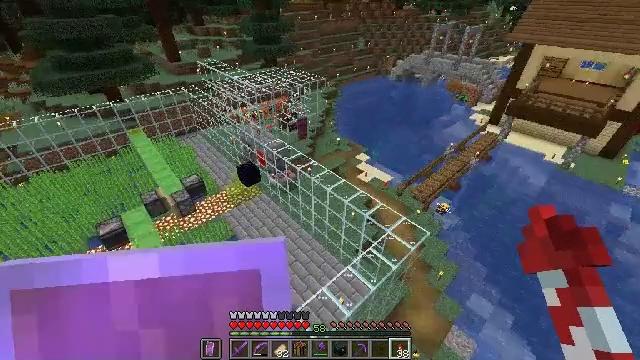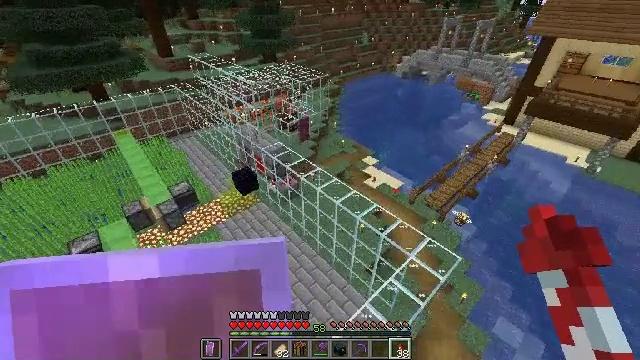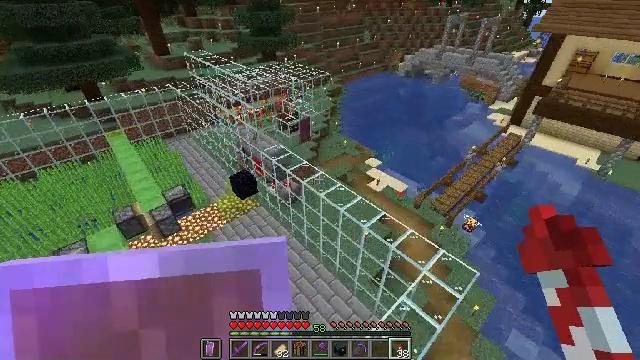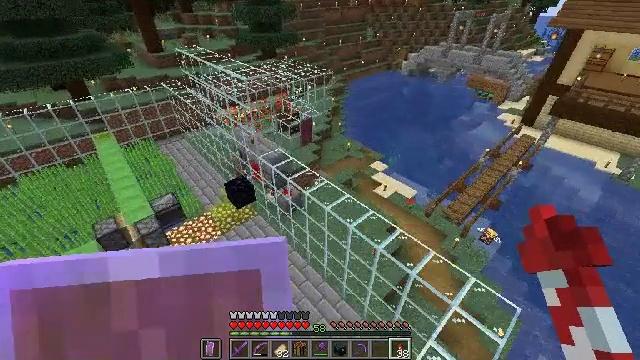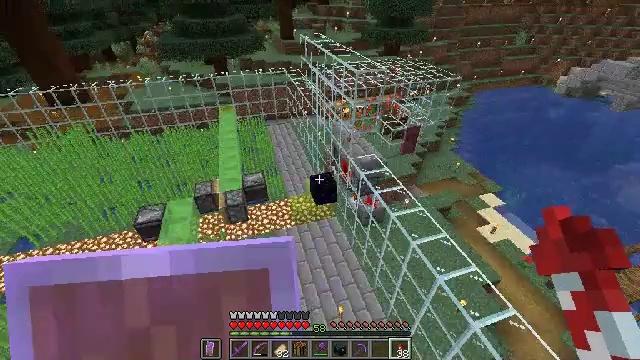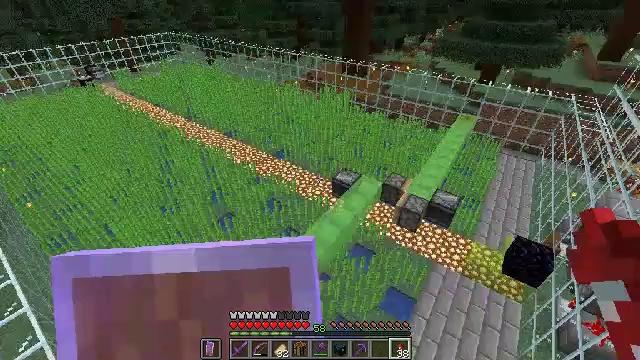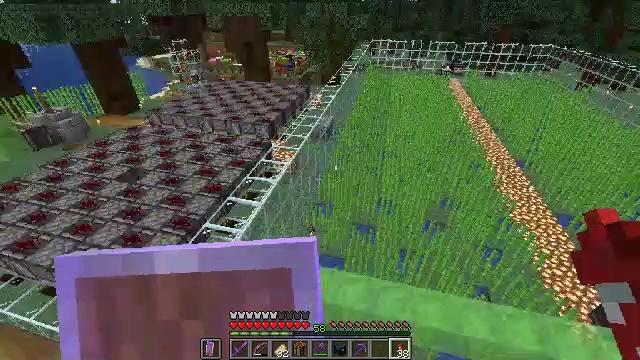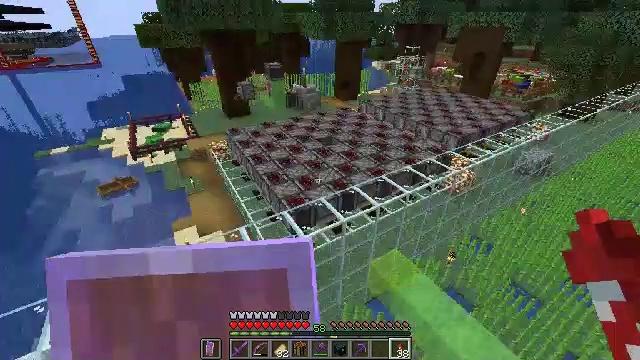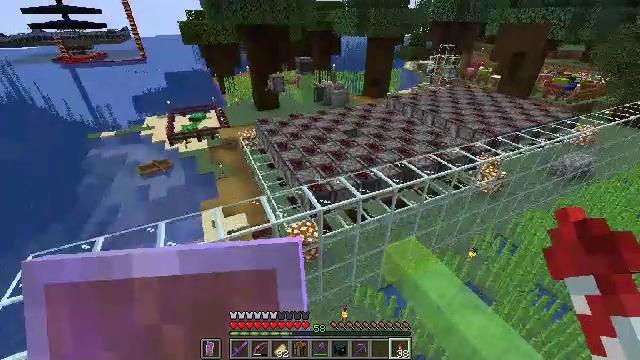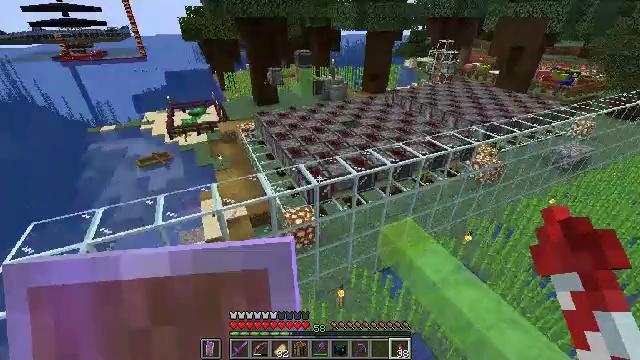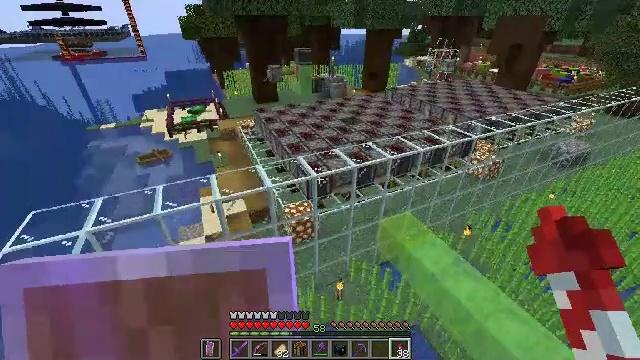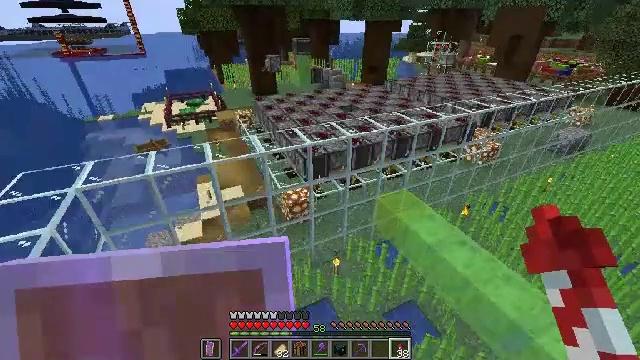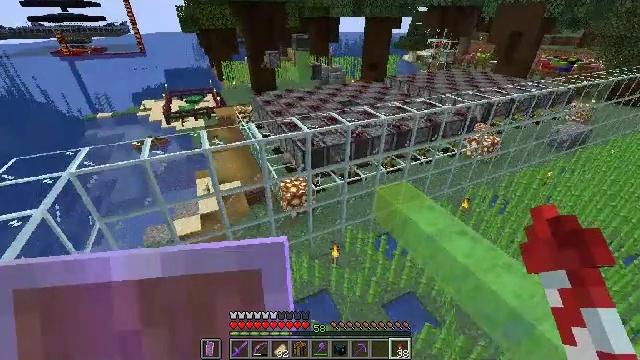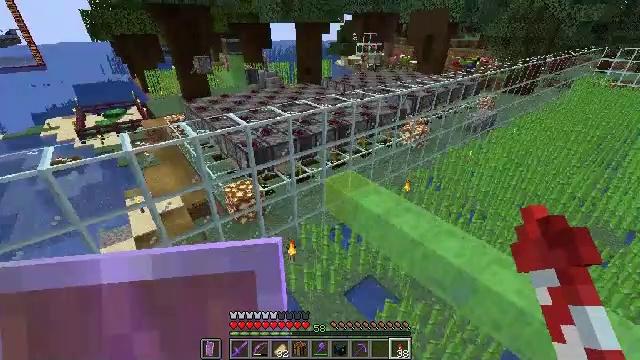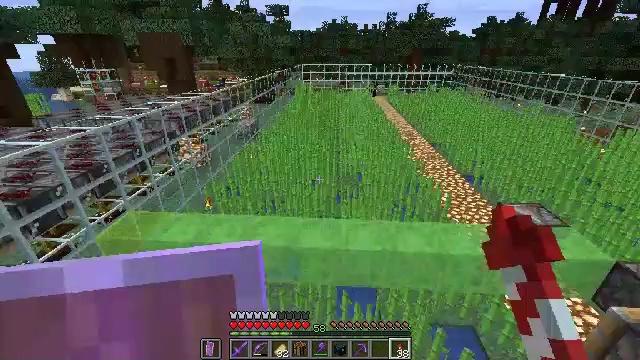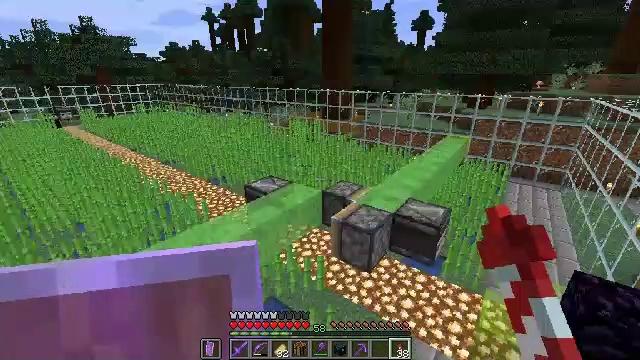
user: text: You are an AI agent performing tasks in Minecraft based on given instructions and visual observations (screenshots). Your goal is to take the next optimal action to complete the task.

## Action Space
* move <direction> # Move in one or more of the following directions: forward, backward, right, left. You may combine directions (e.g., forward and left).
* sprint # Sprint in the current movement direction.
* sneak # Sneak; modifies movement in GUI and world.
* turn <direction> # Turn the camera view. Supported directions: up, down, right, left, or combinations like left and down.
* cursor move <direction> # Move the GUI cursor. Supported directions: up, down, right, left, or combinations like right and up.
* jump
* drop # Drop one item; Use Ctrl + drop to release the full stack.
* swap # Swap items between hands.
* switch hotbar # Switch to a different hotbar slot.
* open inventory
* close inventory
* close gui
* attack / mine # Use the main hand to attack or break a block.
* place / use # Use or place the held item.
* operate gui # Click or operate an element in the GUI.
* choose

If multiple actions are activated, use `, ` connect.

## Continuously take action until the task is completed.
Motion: motion action
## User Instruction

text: Mine the slime block with your hand or tool.
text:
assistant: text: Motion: no_op
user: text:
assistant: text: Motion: no_op
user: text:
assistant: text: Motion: no_op
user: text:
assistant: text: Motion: turn left
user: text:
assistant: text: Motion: turn left
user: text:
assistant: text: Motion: turn left and up
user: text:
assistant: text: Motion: turn left and up
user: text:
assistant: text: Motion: turn left
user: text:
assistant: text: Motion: no_op
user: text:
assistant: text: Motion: no_op
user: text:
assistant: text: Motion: no_op
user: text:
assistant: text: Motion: no_op
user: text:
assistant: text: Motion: turn right and up
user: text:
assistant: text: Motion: turn right and up
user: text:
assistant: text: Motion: turn right and up
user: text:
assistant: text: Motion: turn right and up
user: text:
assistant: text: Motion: turn right
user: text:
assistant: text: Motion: turn right
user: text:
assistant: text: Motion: turn right
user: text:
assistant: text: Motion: turn right
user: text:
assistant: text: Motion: turn right and up
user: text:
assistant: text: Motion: turn right and up
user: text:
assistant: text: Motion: turn right
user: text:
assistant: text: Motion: no_op
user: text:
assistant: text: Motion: turn left
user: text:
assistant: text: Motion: turn left
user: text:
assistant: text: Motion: no_op
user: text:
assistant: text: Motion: no_op
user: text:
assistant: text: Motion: no_op
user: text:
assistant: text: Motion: no_op